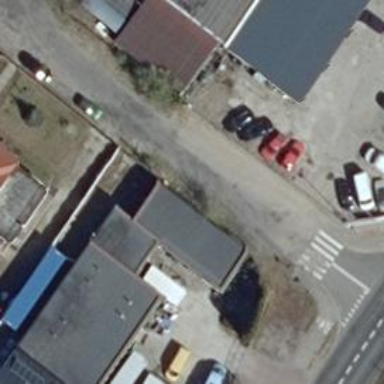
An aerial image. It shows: Service building.